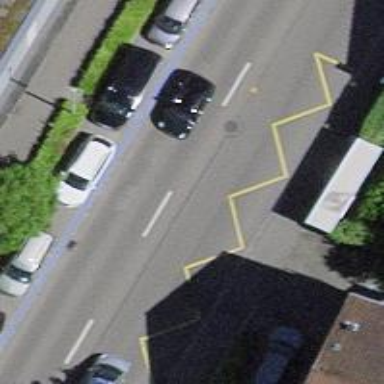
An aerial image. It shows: Bus stop with designated stop position for public transport.